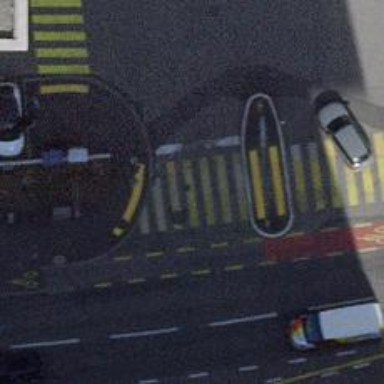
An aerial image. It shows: Crossing with traffic signals.